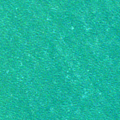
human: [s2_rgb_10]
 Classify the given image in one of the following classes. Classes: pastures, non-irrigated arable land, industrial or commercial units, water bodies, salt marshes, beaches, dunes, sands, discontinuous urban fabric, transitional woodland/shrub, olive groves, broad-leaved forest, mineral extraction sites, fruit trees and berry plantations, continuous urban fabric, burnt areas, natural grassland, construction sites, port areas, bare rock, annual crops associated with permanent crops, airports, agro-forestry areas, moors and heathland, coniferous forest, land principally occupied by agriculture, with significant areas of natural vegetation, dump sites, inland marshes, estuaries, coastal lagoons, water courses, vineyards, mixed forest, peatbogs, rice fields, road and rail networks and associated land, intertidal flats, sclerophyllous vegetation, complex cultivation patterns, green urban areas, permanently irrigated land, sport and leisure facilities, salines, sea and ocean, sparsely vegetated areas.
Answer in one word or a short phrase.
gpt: sea and ocean